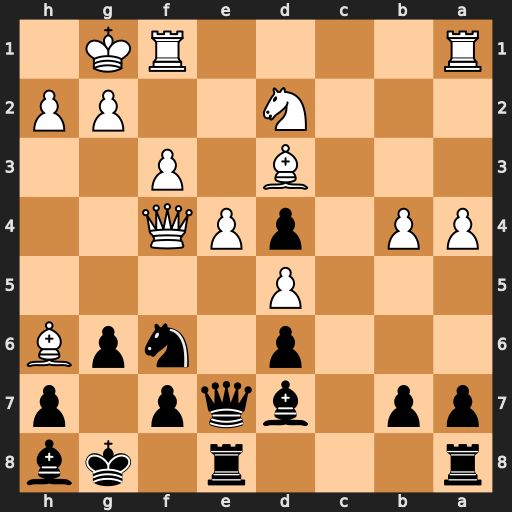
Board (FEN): r3r1kb/pp1bqp1p/3p1npB/3P4/PP1pPQ2/3B1P2/3N2PP/R4RK1
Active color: b
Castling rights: -
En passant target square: -
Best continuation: Nh5 Qg5 Bf6